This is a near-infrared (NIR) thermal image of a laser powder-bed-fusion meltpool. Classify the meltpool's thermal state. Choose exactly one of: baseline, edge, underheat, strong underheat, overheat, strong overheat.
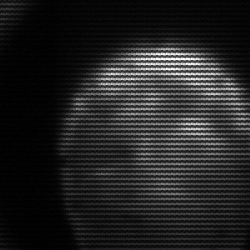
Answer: edge